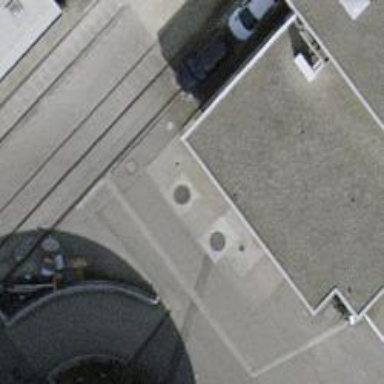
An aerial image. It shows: View of roof of building.